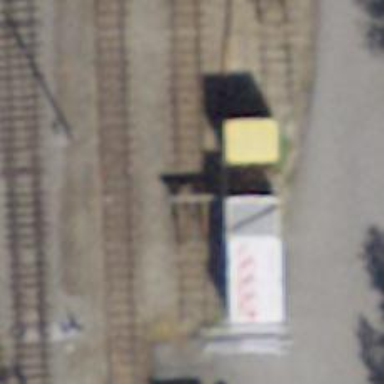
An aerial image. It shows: Railway buffer stop.